Aerial crown-view tile of a tropical tree (Barro Colorado Island, Panama), acquired 20241014:
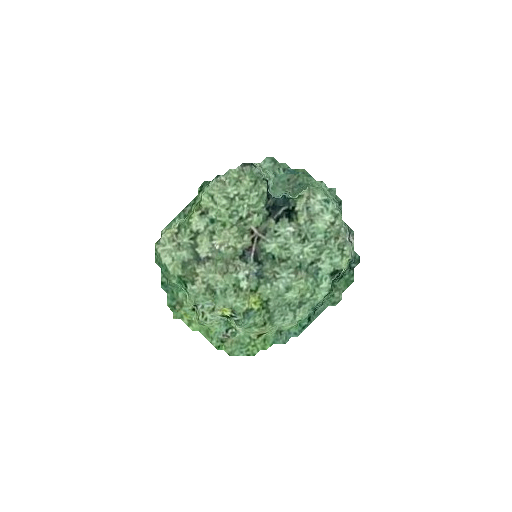
Species: Cecropia insignis
GBIF accepted scientific name: Cecropia insignis
Crown area: 43.619 m²